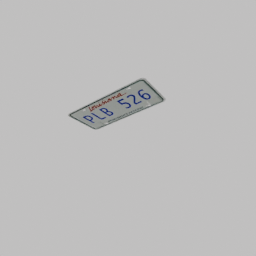
Label: mechanical